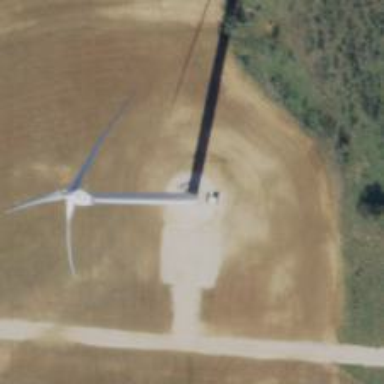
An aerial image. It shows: Wind power generator with horizontal axis wind turbine manufactured by Vestas.